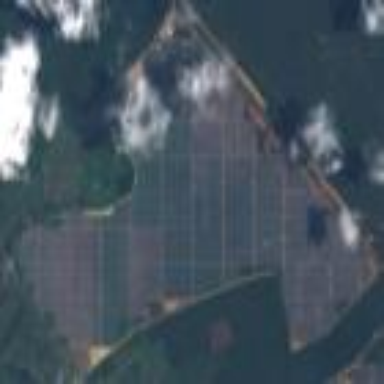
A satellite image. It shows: Solar power plant utilizing photovoltaic technology.